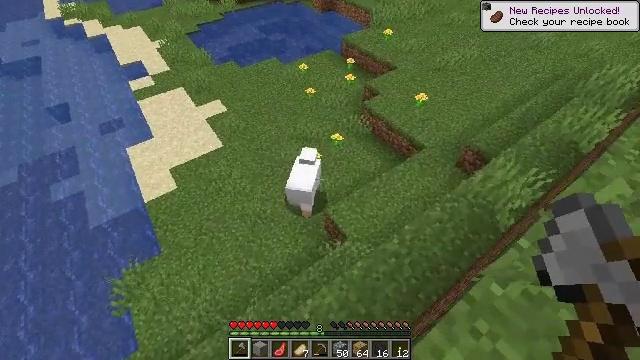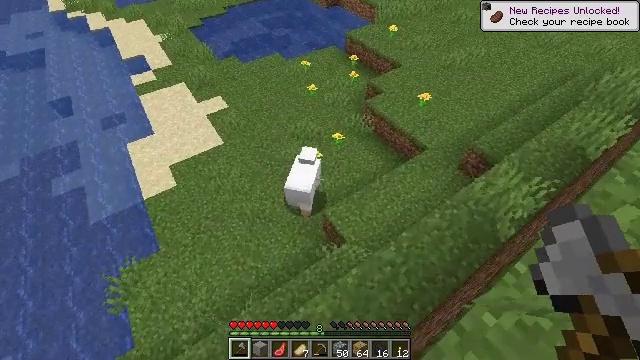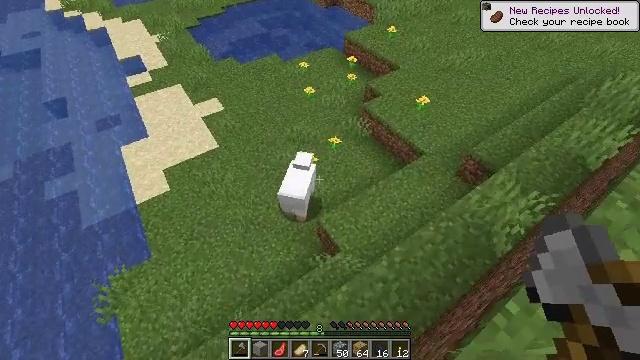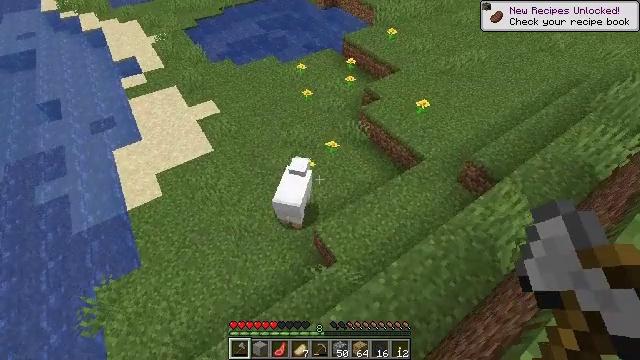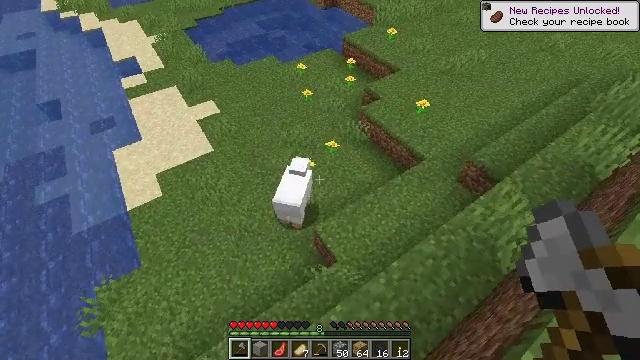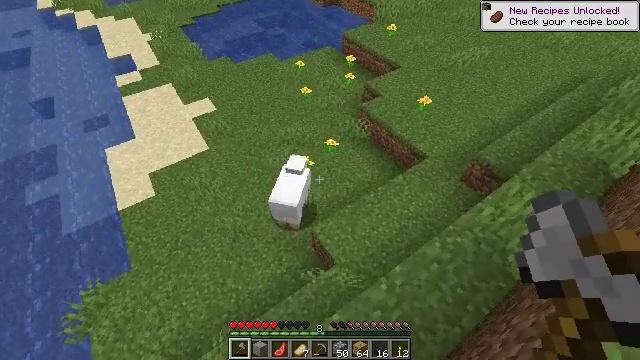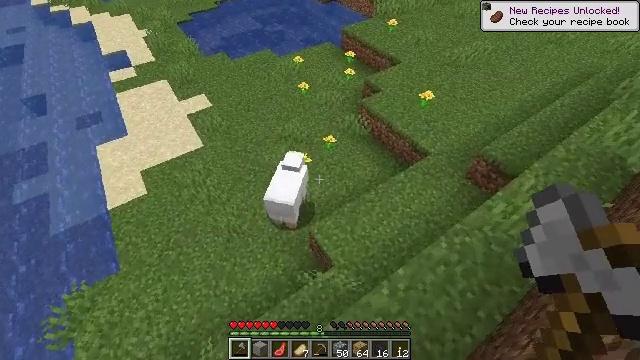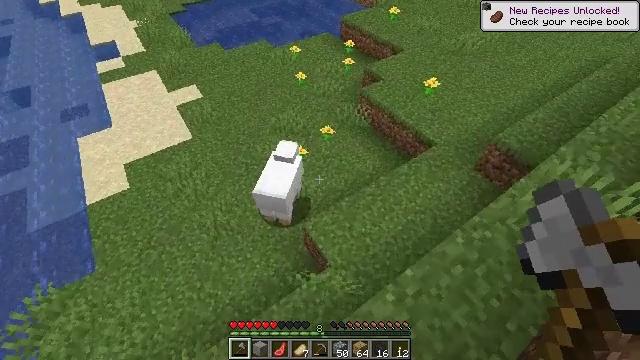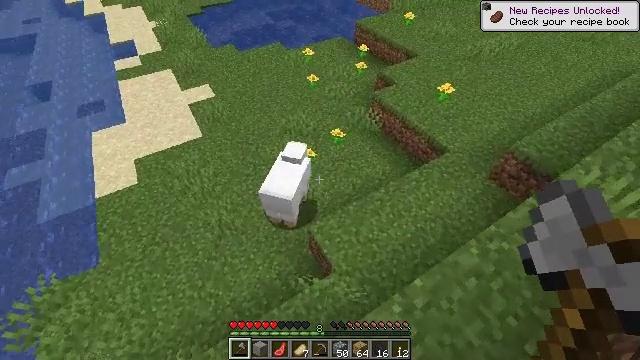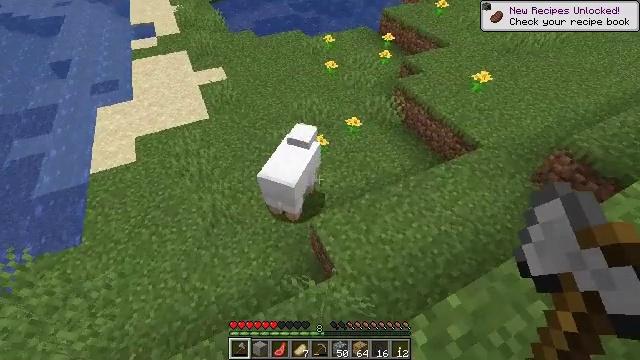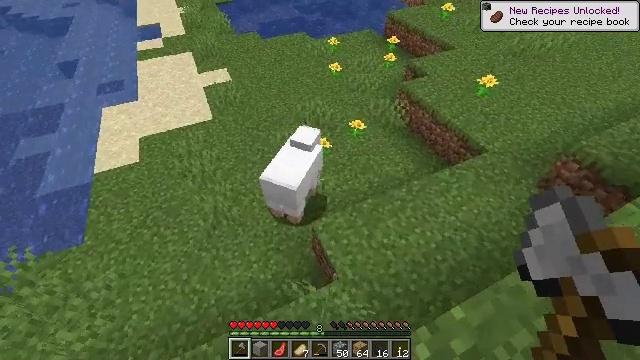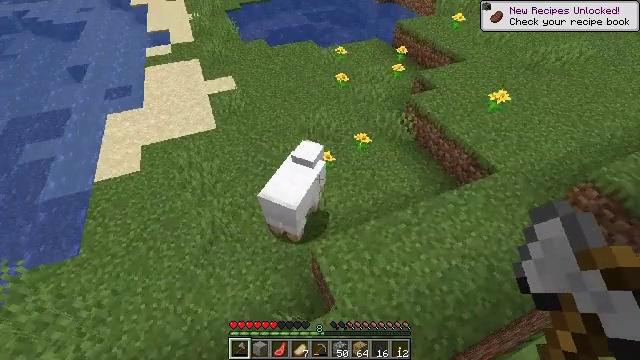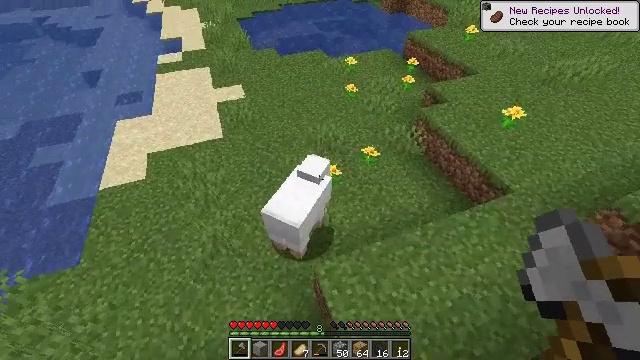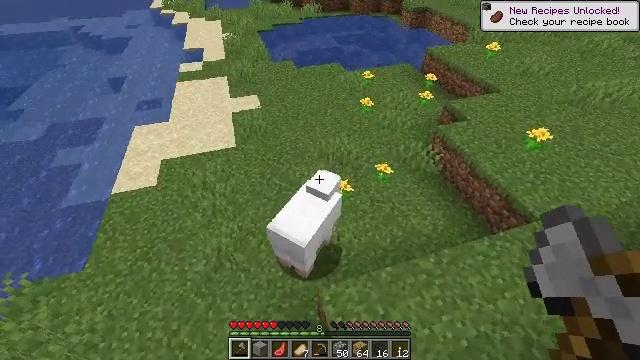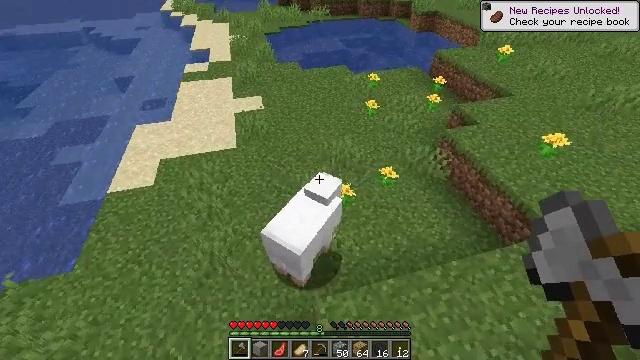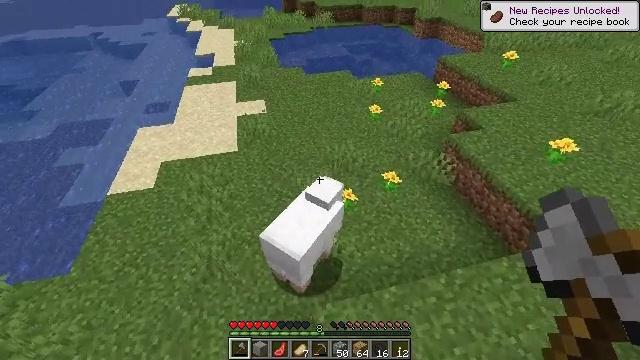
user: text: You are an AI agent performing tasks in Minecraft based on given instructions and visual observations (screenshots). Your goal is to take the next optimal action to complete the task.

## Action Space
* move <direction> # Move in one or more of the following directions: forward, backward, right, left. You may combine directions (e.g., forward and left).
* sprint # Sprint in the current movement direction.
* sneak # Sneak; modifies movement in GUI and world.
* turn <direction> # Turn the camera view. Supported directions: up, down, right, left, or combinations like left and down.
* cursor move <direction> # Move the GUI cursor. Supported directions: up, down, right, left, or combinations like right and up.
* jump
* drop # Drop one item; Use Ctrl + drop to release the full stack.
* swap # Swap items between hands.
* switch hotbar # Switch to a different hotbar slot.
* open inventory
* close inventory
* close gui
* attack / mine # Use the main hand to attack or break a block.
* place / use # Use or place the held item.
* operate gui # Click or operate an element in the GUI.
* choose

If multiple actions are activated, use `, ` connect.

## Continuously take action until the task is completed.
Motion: motion action
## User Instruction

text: Clear the ground by mining grass.
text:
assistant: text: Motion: move forward and move right, turn left
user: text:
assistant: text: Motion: move forward
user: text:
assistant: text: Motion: move forward
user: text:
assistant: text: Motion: move forward and move right
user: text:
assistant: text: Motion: move forward and move right
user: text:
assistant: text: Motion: move forward and move right
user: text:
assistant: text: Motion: move forward and move right
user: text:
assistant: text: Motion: move forward, turn left and up
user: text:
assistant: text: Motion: move forward, turn left
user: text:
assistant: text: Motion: move forward, turn left
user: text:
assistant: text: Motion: move forward, turn left and up
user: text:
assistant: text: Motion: move forward, turn left and up
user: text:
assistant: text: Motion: move forward and move right, turn left and up
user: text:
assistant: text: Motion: move forward and move right, turn left
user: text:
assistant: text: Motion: move forward and move right, turn up
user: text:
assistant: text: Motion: move forward
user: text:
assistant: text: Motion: move forward
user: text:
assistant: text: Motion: move forward
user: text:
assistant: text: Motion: move forward
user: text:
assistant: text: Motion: move forward
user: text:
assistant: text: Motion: move forward
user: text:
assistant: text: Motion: no_op
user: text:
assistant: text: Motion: no_op
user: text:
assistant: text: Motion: turn left
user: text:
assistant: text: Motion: no_op
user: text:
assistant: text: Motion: turn left and up
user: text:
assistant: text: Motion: no_op
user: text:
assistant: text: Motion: turn left
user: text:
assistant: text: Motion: turn left and down
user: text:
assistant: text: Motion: no_op